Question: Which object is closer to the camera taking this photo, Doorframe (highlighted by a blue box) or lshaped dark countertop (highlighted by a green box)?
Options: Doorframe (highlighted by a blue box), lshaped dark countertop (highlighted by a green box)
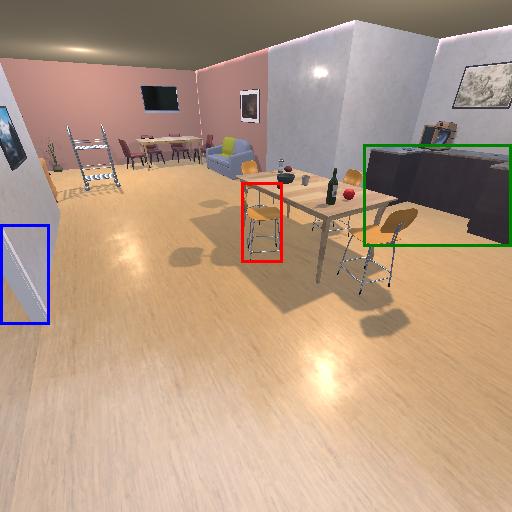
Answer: Doorframe (highlighted by a blue box)